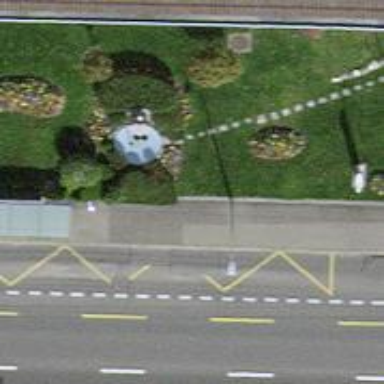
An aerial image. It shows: Fountain.